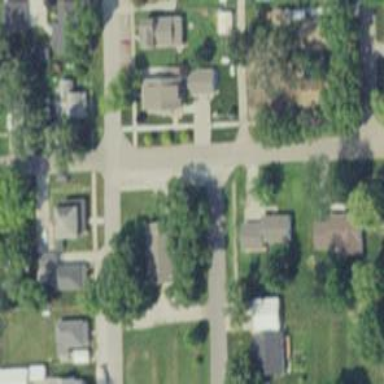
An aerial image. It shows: Residential road.